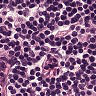
Metastatic tissue present: no